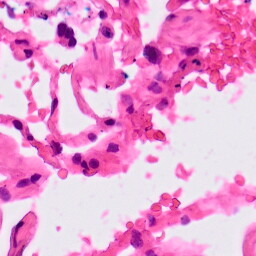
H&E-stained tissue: Lung